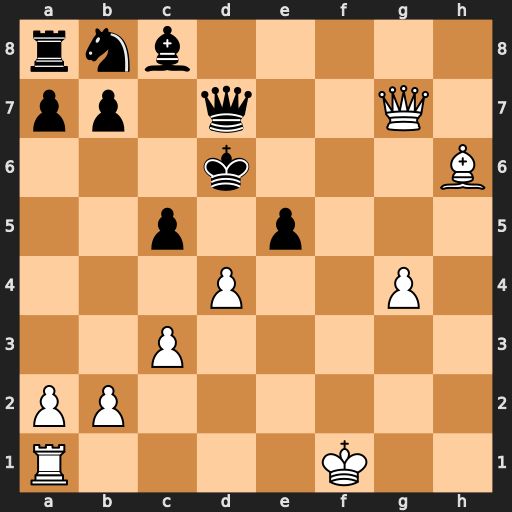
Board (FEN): rnb5/pp1q2Q1/3k3B/2p1p3/3P2P1/2P5/PP6/R4K2
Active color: w
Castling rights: -
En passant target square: -
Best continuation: Qxe5+ Kc6 Qxc5#